Field crop: maize
Growth stage: 1
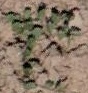
Species: convolvulus